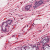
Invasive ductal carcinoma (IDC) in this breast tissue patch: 0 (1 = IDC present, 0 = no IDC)